Interaction volume radius: 10 \u00c5
Interaction volume height: 15 \u00c5
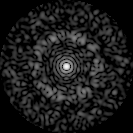
Disorder parameter: 0.8141